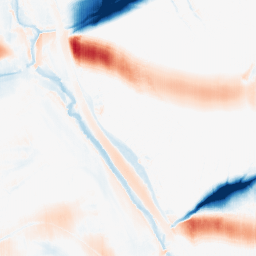
Category: morphological
Decomposition family: morphological_ellipse
Decomposition parameters: operation: average
width: 50
height: 10
Upsampling method: fft_zeropad
Upsampling parameters: scale: 8
Upsampling scale: 8